Question: > This is my linear layout and i have achieved the following.. I want to consume full page height.So I am taking the weight of the layout.But images are getting stretched

> But the images are getting stretched.. I want to use the original
width of the image.. What changes do i need to make ??
'''
<LinearLayout
android:layout_width="fill_parent"
android:layout_height="fill_parent"
android:layout_above="@+id/mdfooter"
android:layout_below="@+id/mdtlone"
android:background="@color/white"
android:orientation="vertical" >
<LinearLayout
android:id="@+id/one"
android:layout_width="fill_parent"
android:layout_height="wrap_content"
android:layout_weight="1" >
<ImageView
android:id="@+id/breakfastview"
android:layout_width="0dp"
android:layout_height="wrap_content"
android:layout_weight="1"
android:background="@drawable/mealbreakfast"
android:clickable="true"
android:onClick="onClick"
android:scaleType="center" />
<TextView
android:id="@+id/tvrequiredbreakfast"
android:layout_width="0dp"
android:layout_height="wrap_content"
android:layout_gravity="center"
android:layout_weight="1"
android:gravity="center"
android:text=""
android:textAppearance="?android:attr/textAppearanceMedium"
android:textStyle="normal" />
<TextView
android:id="@+id/breakfastactual"
android:layout_width="0dp"
android:layout_height="wrap_content"
android:layout_gravity="center"
android:layout_weight="1"
android:background="@drawable/newbuttonshape"
android:clickable="true"
android:gravity="center"
android:onClick="gotoCalorieMealsDiaryActivity"
android:text=""
android:textAppearance="?android:attr/textAppearanceMedium"
android:textStyle="normal" />
</LinearLayout>
<LinearLayout
android:id="@+id/two"
android:layout_width="fill_parent"
android:layout_height="wrap_content"
android:layout_weight="1" >
<ImageView
android:id="@+id/lunchview"
android:layout_width="0dp"
android:layout_height="wrap_content"
android:layout_weight="1"
android:background="@drawable/meallunch"
android:clickable="true"
android:onClick="onClick"
android:scaleType="center" />
<TextView
android:id="@+id/tvrequiredlunch"
android:layout_width="0dp"
android:layout_height="wrap_content"
android:layout_gravity="center"
android:layout_weight="1"
android:gravity="center"
android:text=""
android:textAppearance="?android:attr/textAppearanceMedium"
android:textStyle="normal" />
<TextView
android:id="@+id/lunchactual"
android:layout_width="0dp"
android:layout_height="wrap_content"
android:layout_gravity="center"
android:layout_weight="1"
android:background="@drawable/newbuttonshape"
android:clickable="true"
android:gravity="center"
android:onClick="gotoCalorieMealsDiaryActivity"
android:text=""
android:textAppearance="?android:attr/textAppearanceMedium"
android:textStyle="normal" />
</LinearLayout>
<LinearLayout
android:id="@+id/three"
android:layout_width="fill_parent"
android:layout_height="wrap_content"
android:layout_weight="1" >
<ImageView
android:id="@+id/dinnerview"
android:layout_width="0dp"
android:layout_height="wrap_content"
android:layout_weight="1"
android:background="@drawable/mealdinner"
android:clickable="true"
android:onClick="onClick"
android:scaleType="center" />
<TextView
android:id="@+id/tvrequireddinner"
android:layout_width="0dp"
android:layout_height="wrap_content"
android:layout_gravity="center"
android:layout_weight="1"
android:gravity="center"
android:text=""
android:textAppearance="?android:attr/textAppearanceMedium"
android:textStyle="normal" />
<TextView
android:id="@+id/dinneractual"
android:layout_width="0dp"
android:layout_height="wrap_content"
android:layout_gravity="center"
android:layout_weight="1"
android:background="@drawable/newbuttonshape"
android:clickable="true"
android:gravity="center"
android:onClick="gotoCalorieMealsDiaryActivity"
android:text=""
android:textAppearance="?android:attr/textAppearanceMedium"
android:textStyle="normal" />
</LinearLayout>
<LinearLayout
android:id="@+id/four"
android:layout_width="fill_parent"
android:layout_height="wrap_content"
android:layout_weight="1" >
<ImageView
android:id="@+id/snackview"
android:layout_width="0dp"
android:layout_height="wrap_content"
android:layout_weight="1"
android:background="@drawable/mealsnacks"
android:clickable="true"
android:onClick="onClick"
android:scaleType="center" />
<TextView
android:id="@+id/tvrequiredsnacks"
android:layout_width="0dp"
android:layout_height="wrap_content"
android:layout_gravity="center"
android:layout_weight="1"
android:gravity="center"
android:text=""
android:textAppearance="?android:attr/textAppearanceMedium"
android:textStyle="normal" />
<TextView
android:id="@+id/snacksactual"
android:layout_width="0dp"
android:layout_height="wrap_content"
android:layout_gravity="center"
android:layout_weight="1"
android:background="@drawable/newbuttonshape"
android:clickable="true"
android:gravity="center"
android:onClick="gotoCalorieMealsDiaryActivity"
android:text=""
android:textAppearance="?android:attr/textAppearanceMedium"
android:textStyle="normal" />
</LinearLayout>
<LinearLayout
android:id="@+id/five"
android:layout_width="fill_parent"
android:layout_height="wrap_content"
android:layout_weight="1"
android:background="#E8E8E8" >
<TextView
android:layout_width="0dp"
android:layout_height="match_parent"
android:layout_weight="1"
android:gravity="center"
android:text="Total"
android:textAppearance="?android:attr/textAppearanceLarge"
android:textColor="#4CC1D2"
android:textStyle="bold" />
<TextView
android:id="@+id/calorieoutput"
android:layout_width="0dp"
android:layout_height="match_parent"
android:layout_weight="1"
android:gravity="center"
android:text=""
android:textAppearance="?android:attr/textAppearanceLarge"
android:textStyle="bold" />
<TextView
android:id="@+id/totalout"
android:layout_width="0dp"
android:layout_height="wrap_content"
android:layout_weight="1"
android:background="@drawable/newbuttonshape"
android:gravity="center"
android:text=""
android:textAppearance="?android:attr/textAppearanceLarge"
android:textStyle="bold" />
</LinearLayout>
</LinearLayout>
'''
Please suggest anything
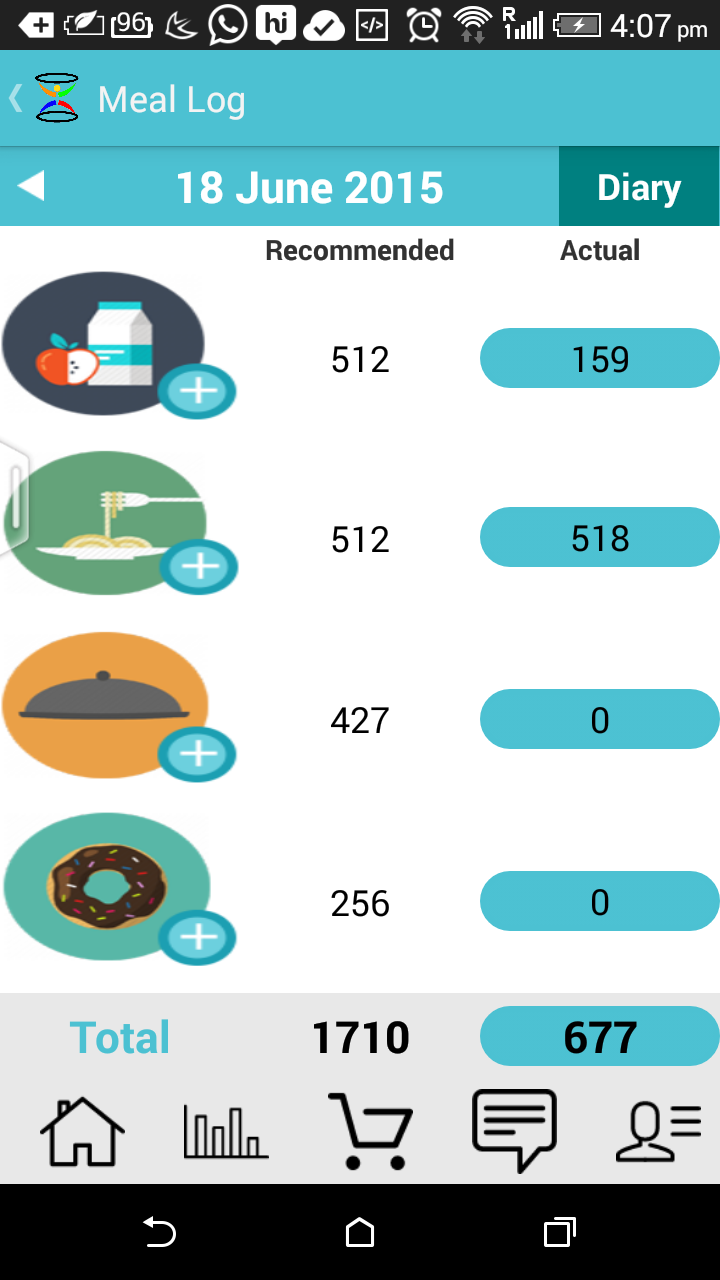
Answer: Chnage background to src "android:src="@drawable/mealbreakfast""
'''
<ImageView
android:id="@+id/breakfastview"
android:layout_width="0dp"
android:layout_height="wrap_content"
android:layout_weight="1"
android:src="@drawable/mealbreakfast"
android:clickable="true"
android:onClick="onClick"
android:scaleType="center" />
'''